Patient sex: M
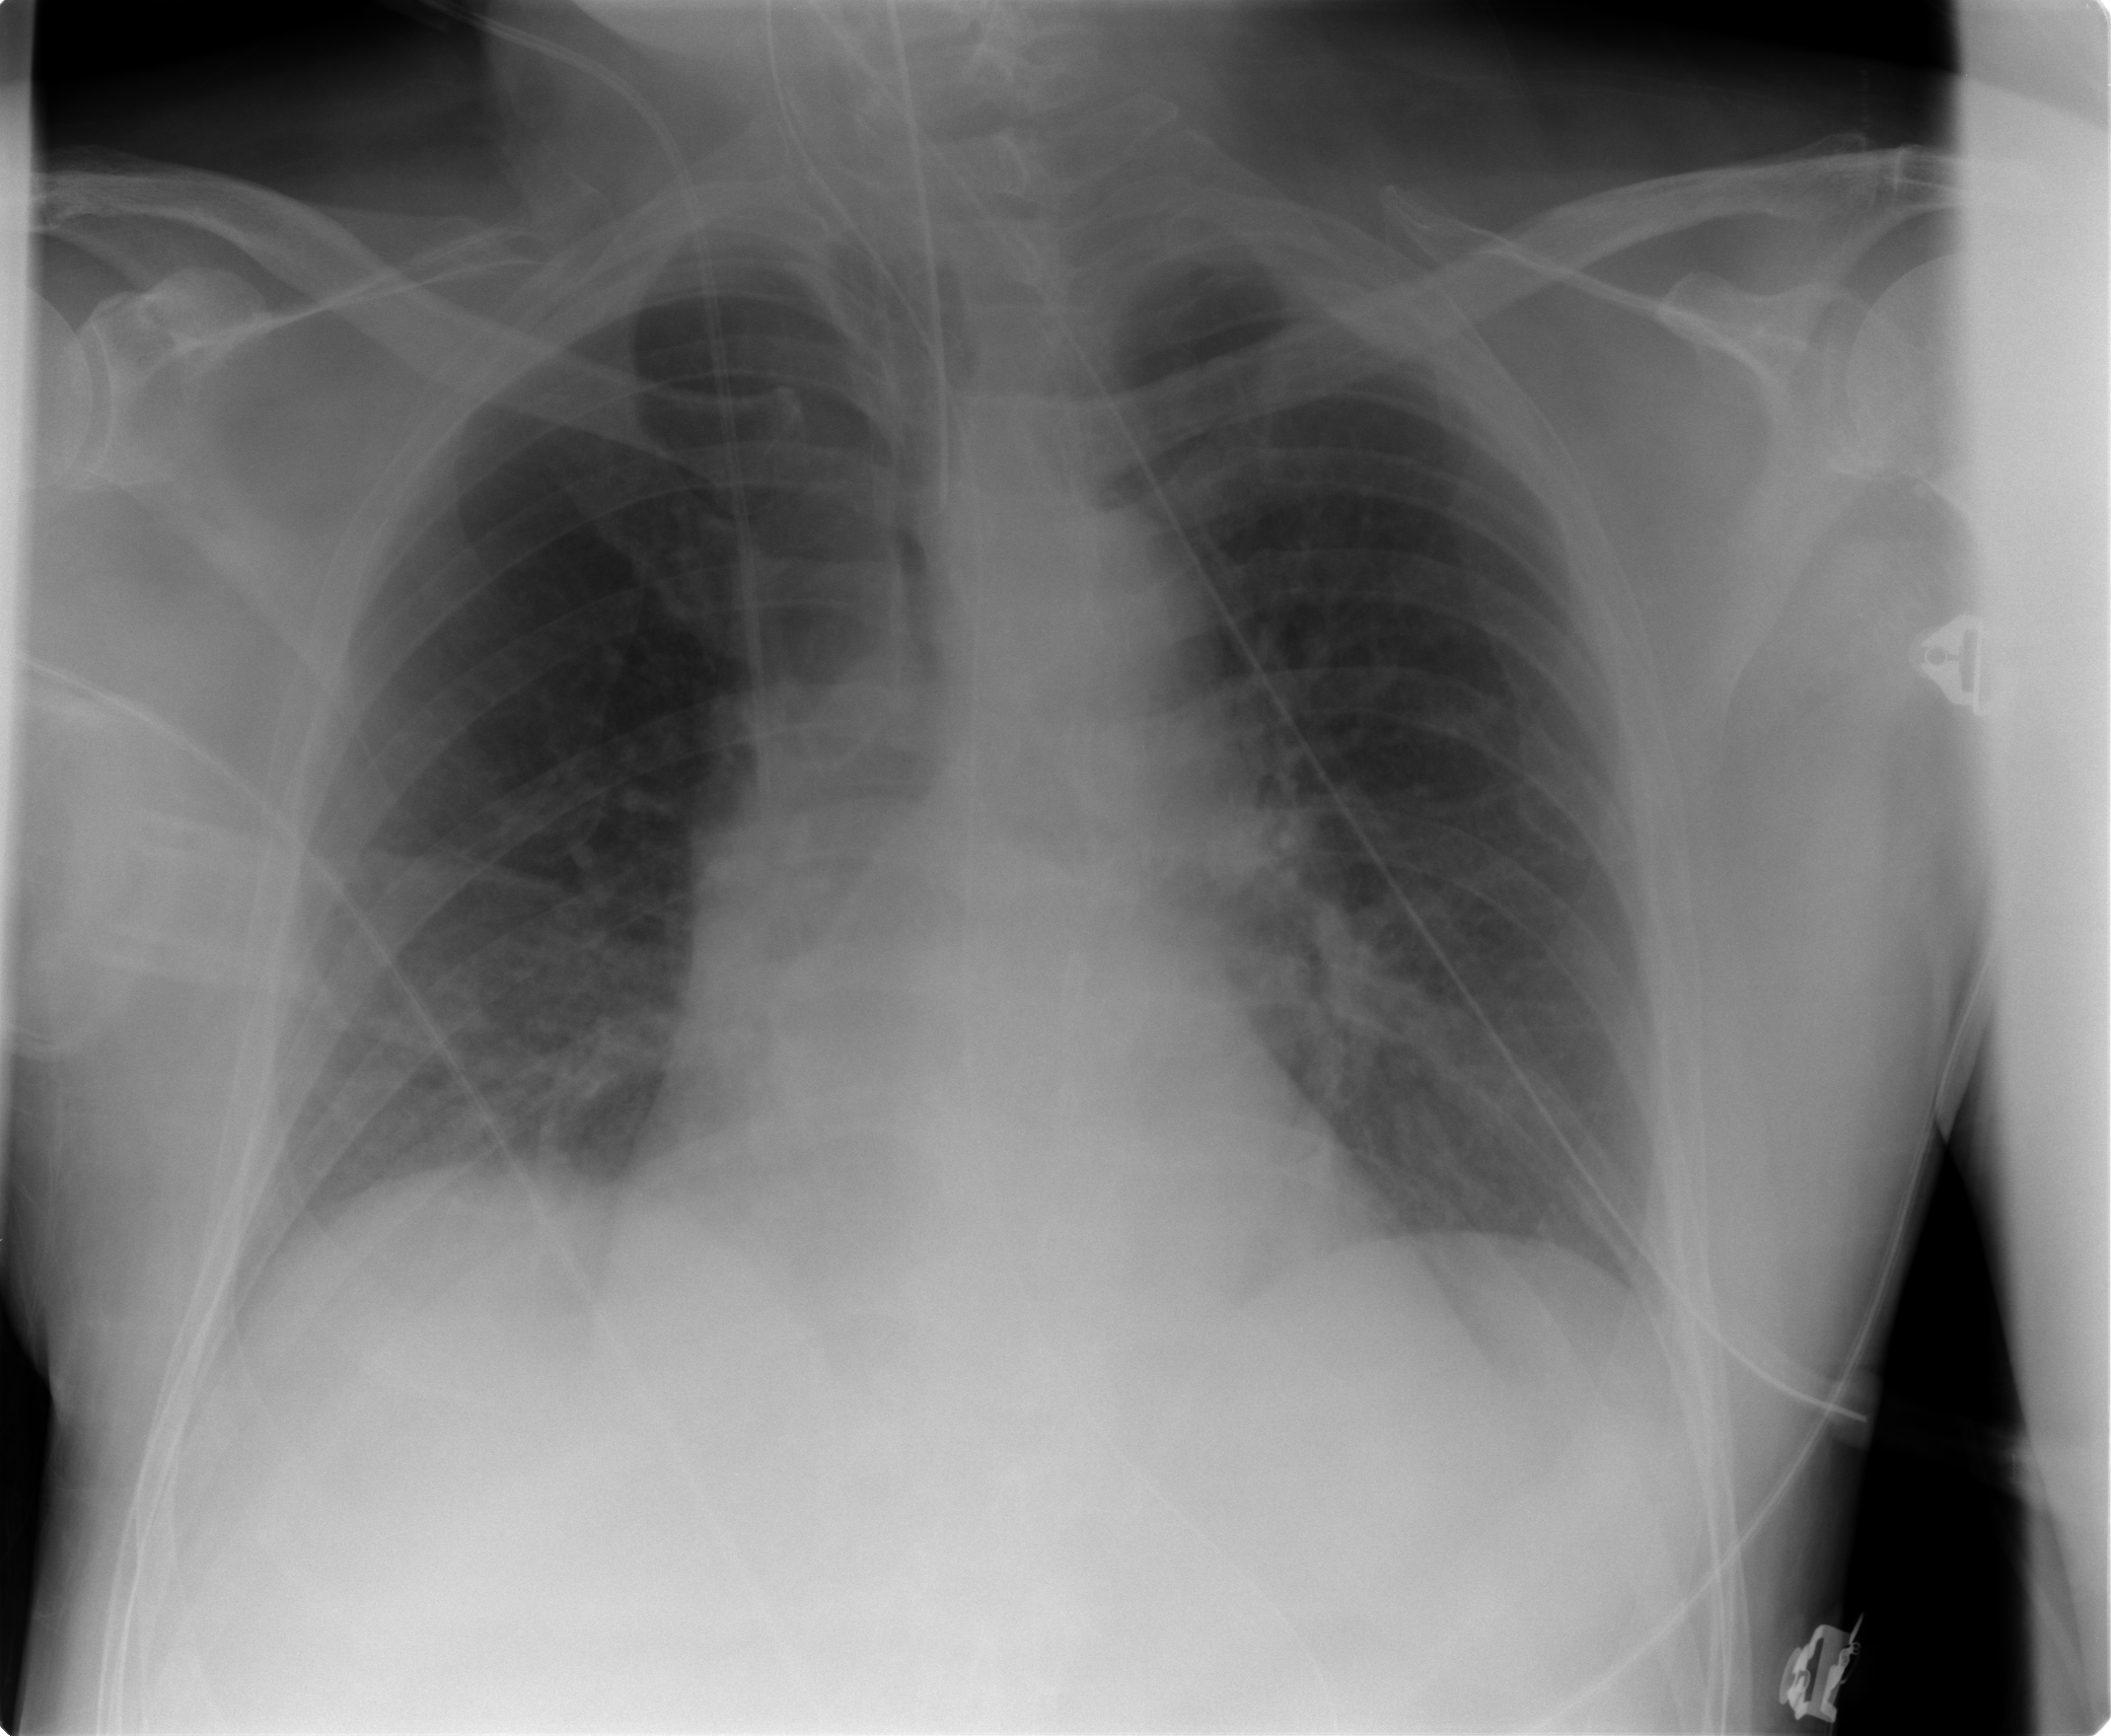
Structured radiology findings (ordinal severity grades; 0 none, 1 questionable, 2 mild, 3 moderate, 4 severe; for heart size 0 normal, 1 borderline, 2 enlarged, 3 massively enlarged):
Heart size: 0
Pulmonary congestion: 1
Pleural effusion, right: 0
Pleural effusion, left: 0
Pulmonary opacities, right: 0
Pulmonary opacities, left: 0
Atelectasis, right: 1
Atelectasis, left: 1